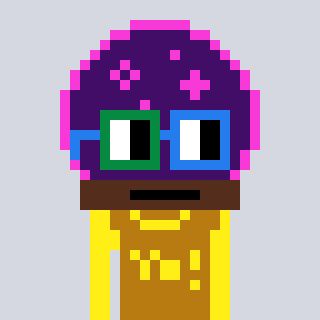
a pixel art character with square green and blue glasses, a crystalball-shaped head and a gold-colored body on a cool background